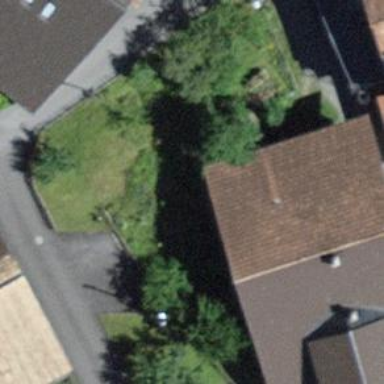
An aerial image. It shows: Residential building.